Question: The python invocation is defined in some of my .vim files.
':breakadd file linenumber xx.vim' doesn't seem to work.
When I press a key that triggers the invocation of certain python functions, it doesn't stop at that line. What happened?
By the way, I am in vim's debug mode since I opened the file using 'vim -D filename'.
As shown by the following picture, what I want to do is debug a python function which is invoked when I press in vim.

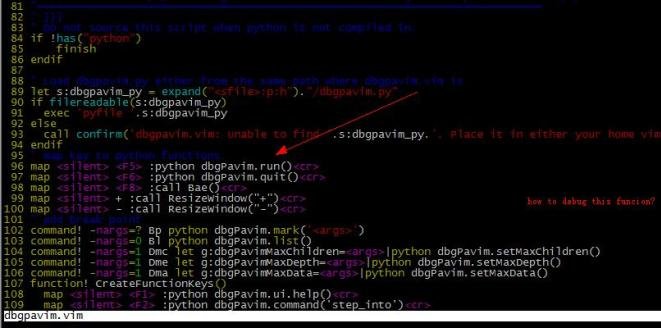
Answer: I have done some simple check and I see that rpdb2 works when invoked from vim. So you can use it (with GUI frontend called winpdb or with console tool called also rpdb2).
<URL>